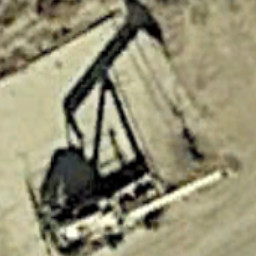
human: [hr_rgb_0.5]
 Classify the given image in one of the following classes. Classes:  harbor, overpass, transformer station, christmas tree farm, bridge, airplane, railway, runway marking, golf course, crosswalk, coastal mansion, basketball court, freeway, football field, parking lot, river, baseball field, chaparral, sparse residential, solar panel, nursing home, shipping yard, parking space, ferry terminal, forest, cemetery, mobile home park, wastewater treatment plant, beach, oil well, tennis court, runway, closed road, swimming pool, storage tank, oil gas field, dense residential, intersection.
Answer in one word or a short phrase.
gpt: oil well